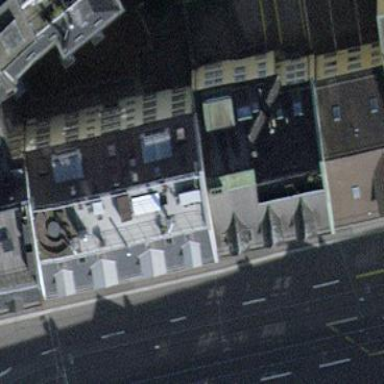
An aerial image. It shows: Quadruple saltbox roof shape on apartment building.